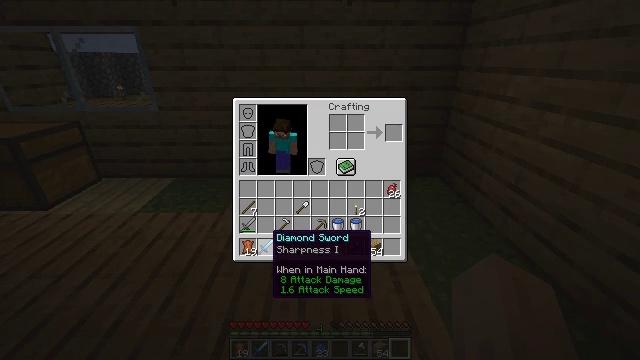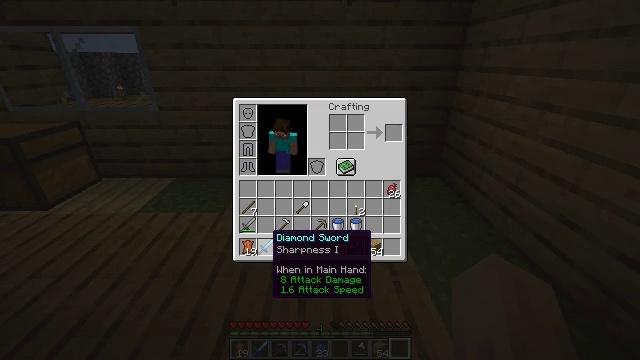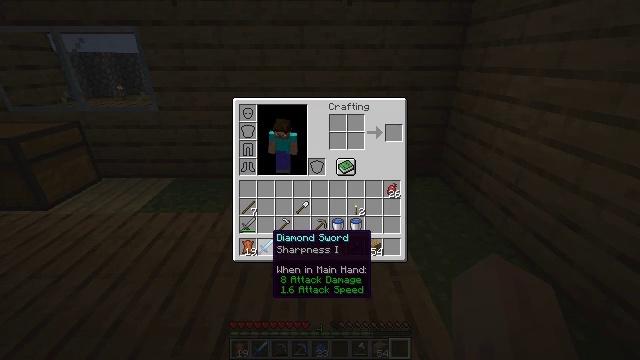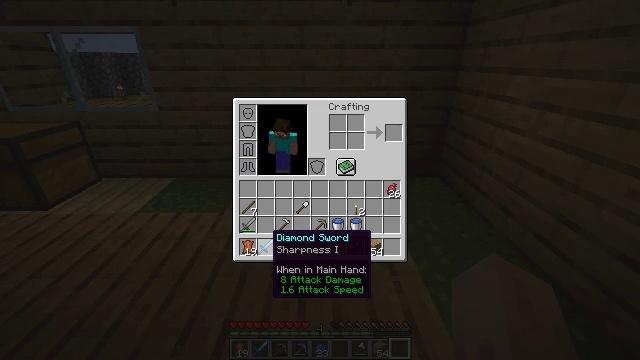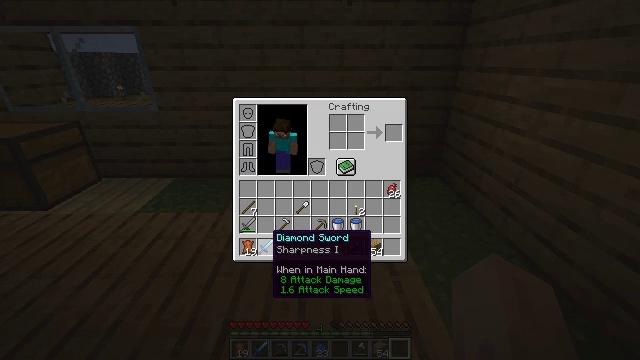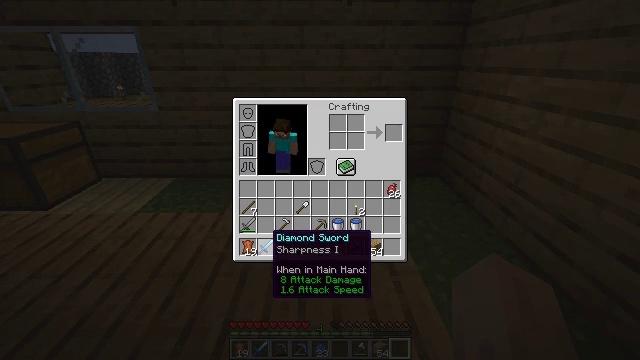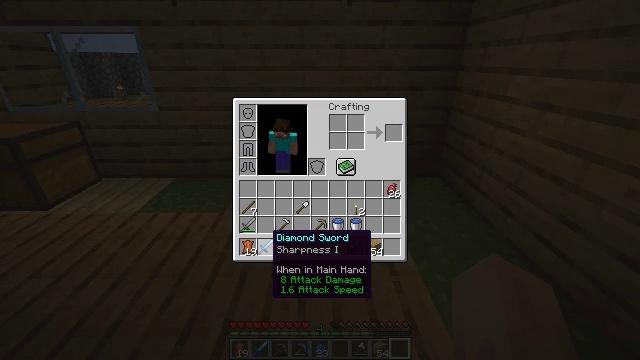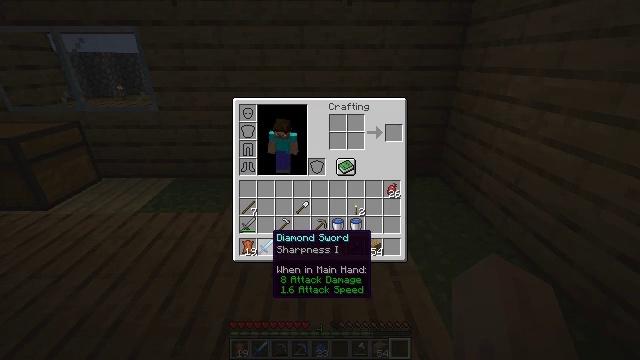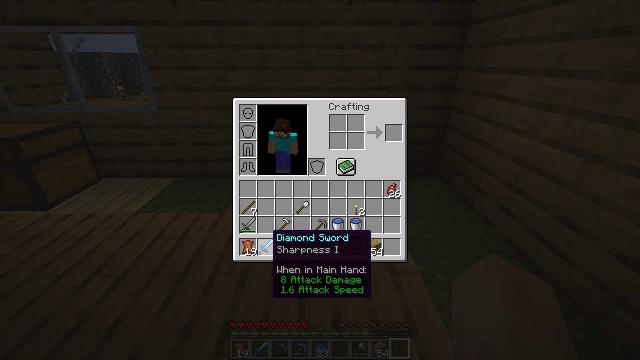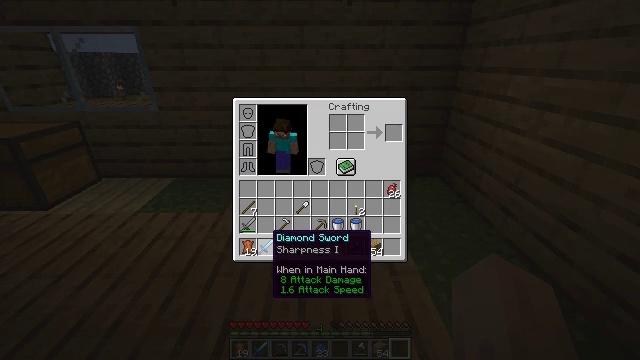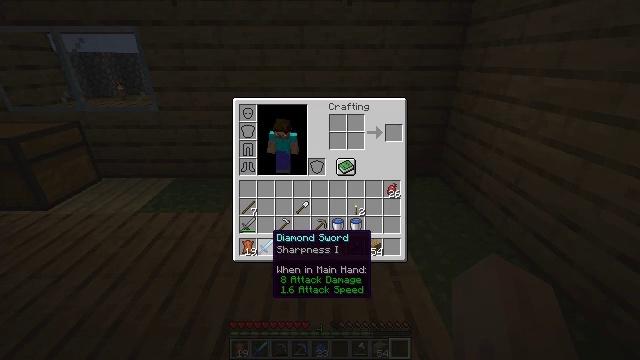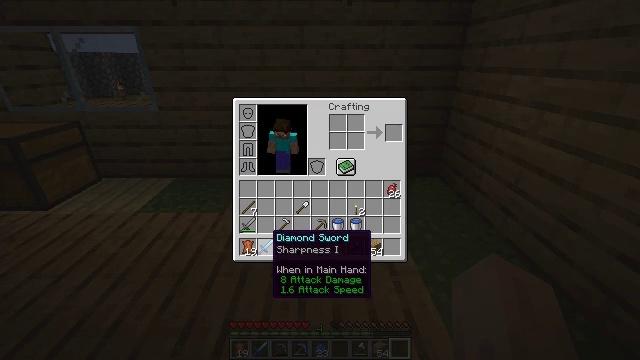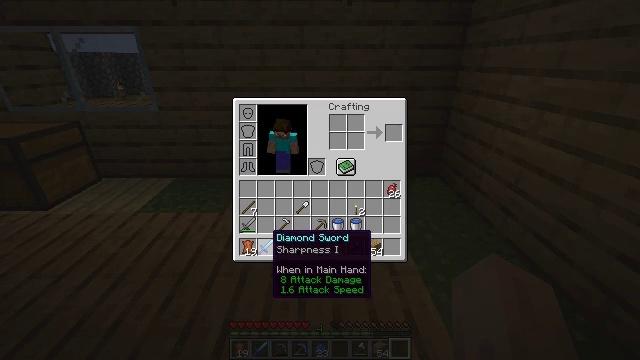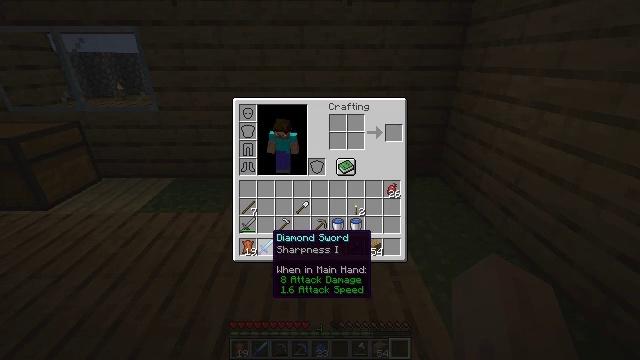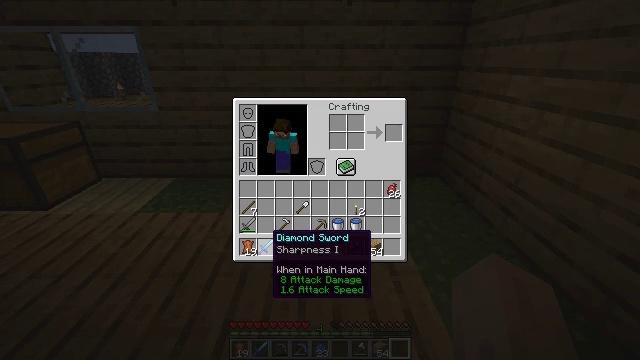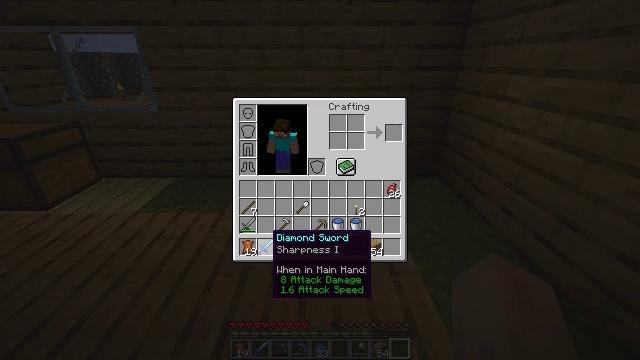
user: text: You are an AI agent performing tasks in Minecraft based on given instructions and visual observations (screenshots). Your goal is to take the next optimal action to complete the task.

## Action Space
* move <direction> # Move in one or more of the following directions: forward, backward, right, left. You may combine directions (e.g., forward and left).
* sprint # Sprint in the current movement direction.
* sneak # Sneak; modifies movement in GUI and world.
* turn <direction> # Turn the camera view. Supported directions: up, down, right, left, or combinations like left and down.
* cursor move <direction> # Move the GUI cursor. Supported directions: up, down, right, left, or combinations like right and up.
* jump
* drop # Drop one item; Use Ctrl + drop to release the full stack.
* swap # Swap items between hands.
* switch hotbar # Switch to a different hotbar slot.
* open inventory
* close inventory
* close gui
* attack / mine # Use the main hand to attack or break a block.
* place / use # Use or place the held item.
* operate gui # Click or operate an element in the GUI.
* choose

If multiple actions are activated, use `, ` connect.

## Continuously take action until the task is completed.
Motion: motion action
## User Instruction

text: Attack the bookshelf to recycle it.
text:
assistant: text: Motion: no_op
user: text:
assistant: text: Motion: no_op
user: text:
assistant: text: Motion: no_op
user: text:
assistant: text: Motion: no_op
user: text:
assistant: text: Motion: no_op
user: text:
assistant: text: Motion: no_op
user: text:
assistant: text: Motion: no_op
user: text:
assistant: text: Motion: no_op
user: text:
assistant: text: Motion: no_op
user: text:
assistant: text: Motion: no_op
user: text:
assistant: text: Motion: no_op
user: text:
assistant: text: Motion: no_op
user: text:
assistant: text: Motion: no_op
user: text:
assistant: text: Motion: no_op
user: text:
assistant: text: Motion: no_op
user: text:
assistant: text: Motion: no_op
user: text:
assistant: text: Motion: no_op
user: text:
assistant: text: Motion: no_op
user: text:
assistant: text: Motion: no_op
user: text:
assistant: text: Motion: no_op
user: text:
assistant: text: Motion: no_op
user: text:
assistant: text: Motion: no_op
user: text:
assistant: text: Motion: no_op
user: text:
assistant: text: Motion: no_op
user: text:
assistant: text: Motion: no_op
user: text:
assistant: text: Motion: no_op
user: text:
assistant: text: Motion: no_op
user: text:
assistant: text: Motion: no_op
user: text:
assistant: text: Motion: no_op
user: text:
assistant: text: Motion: no_op